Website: slack
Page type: billing-address
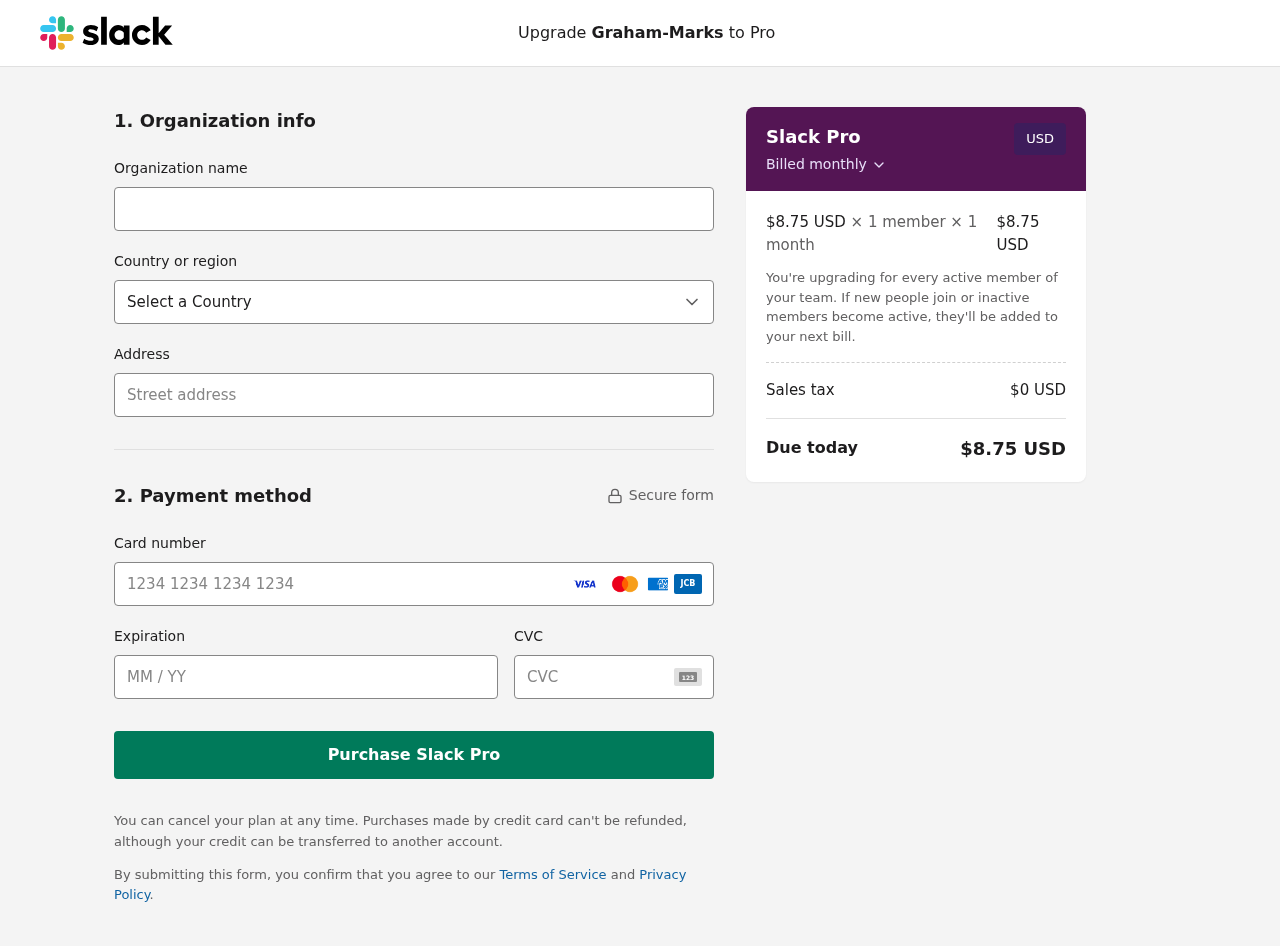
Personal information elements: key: PII_CARD_CVV
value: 8483
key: PII_CARD_EXPIRY
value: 05/27
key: PII_CARD_NUMBER
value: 3473 0185 1702 559
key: PII_COMPANY
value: Graham-Marks
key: PII_COUNTRY
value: United States
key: PII_STREET
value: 748 Humphrey Trail
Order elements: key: ORDER_PRICE_PER_MEMBER
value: $8.75 USD
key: ORDER_MEMBER_COUNT
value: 1
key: ORDER_MONTH_COUNT
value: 1
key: ORDER_SUBTOTAL
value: $8.75 USD
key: ORDER_TAX
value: $0
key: ORDER_TOTAL
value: $8.75 USD